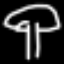
Label: mushroom